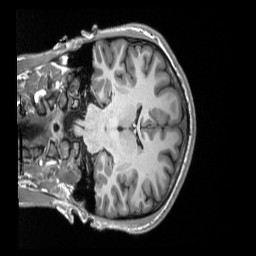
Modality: T1w
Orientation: coronal
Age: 24